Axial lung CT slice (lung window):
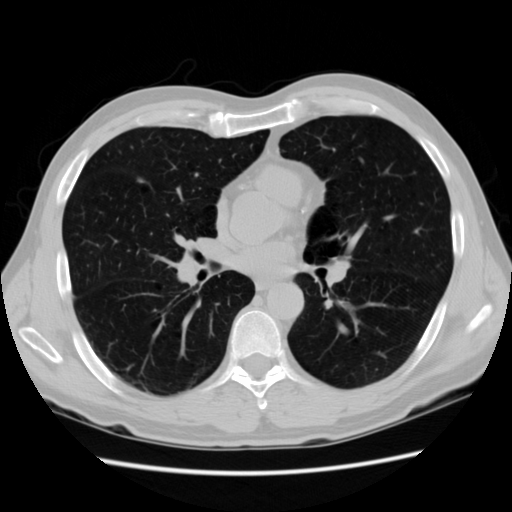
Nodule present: no